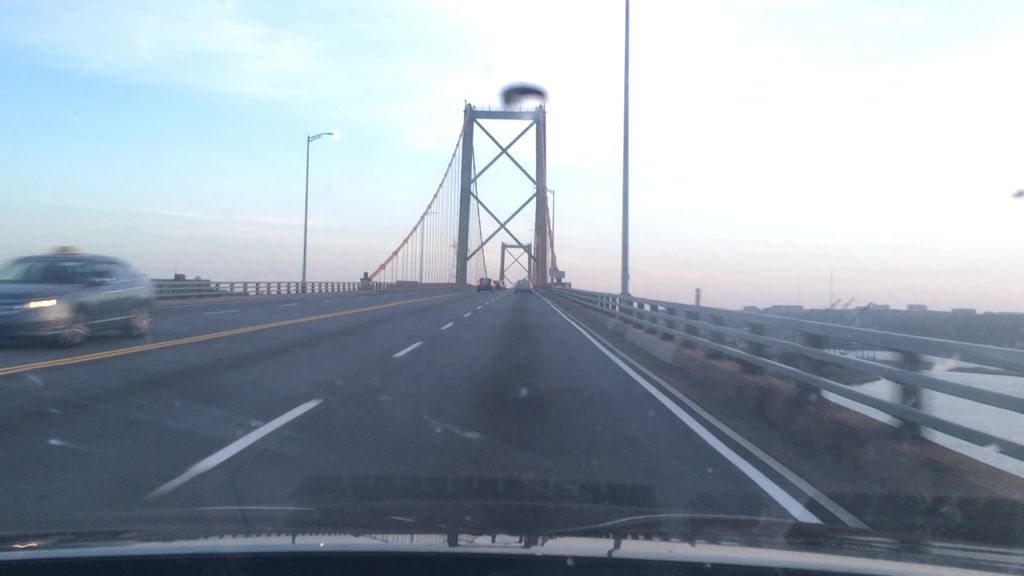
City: halifax